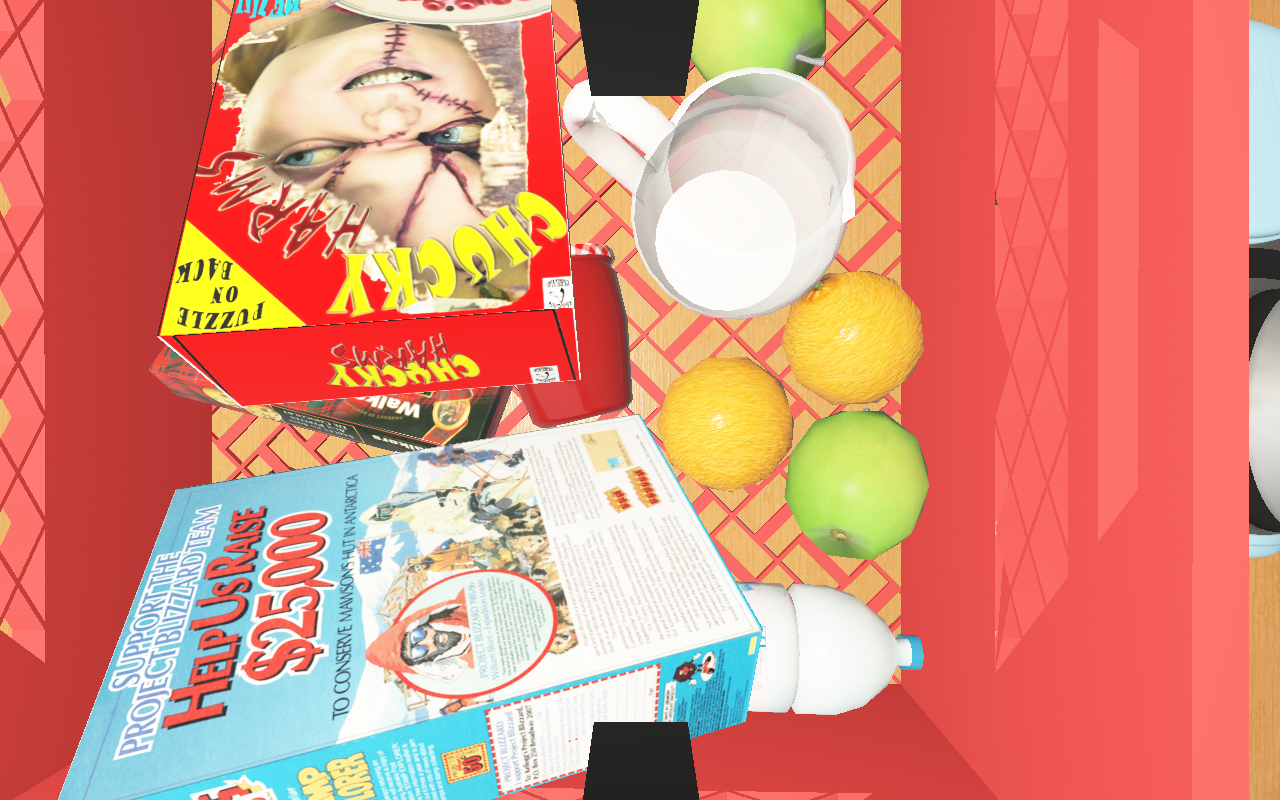
Objects in the scene:
water bottle
apple
apple
orange
orange
plate
glass
wineglass
jam jar
cereal box
cereal box
biscuit box